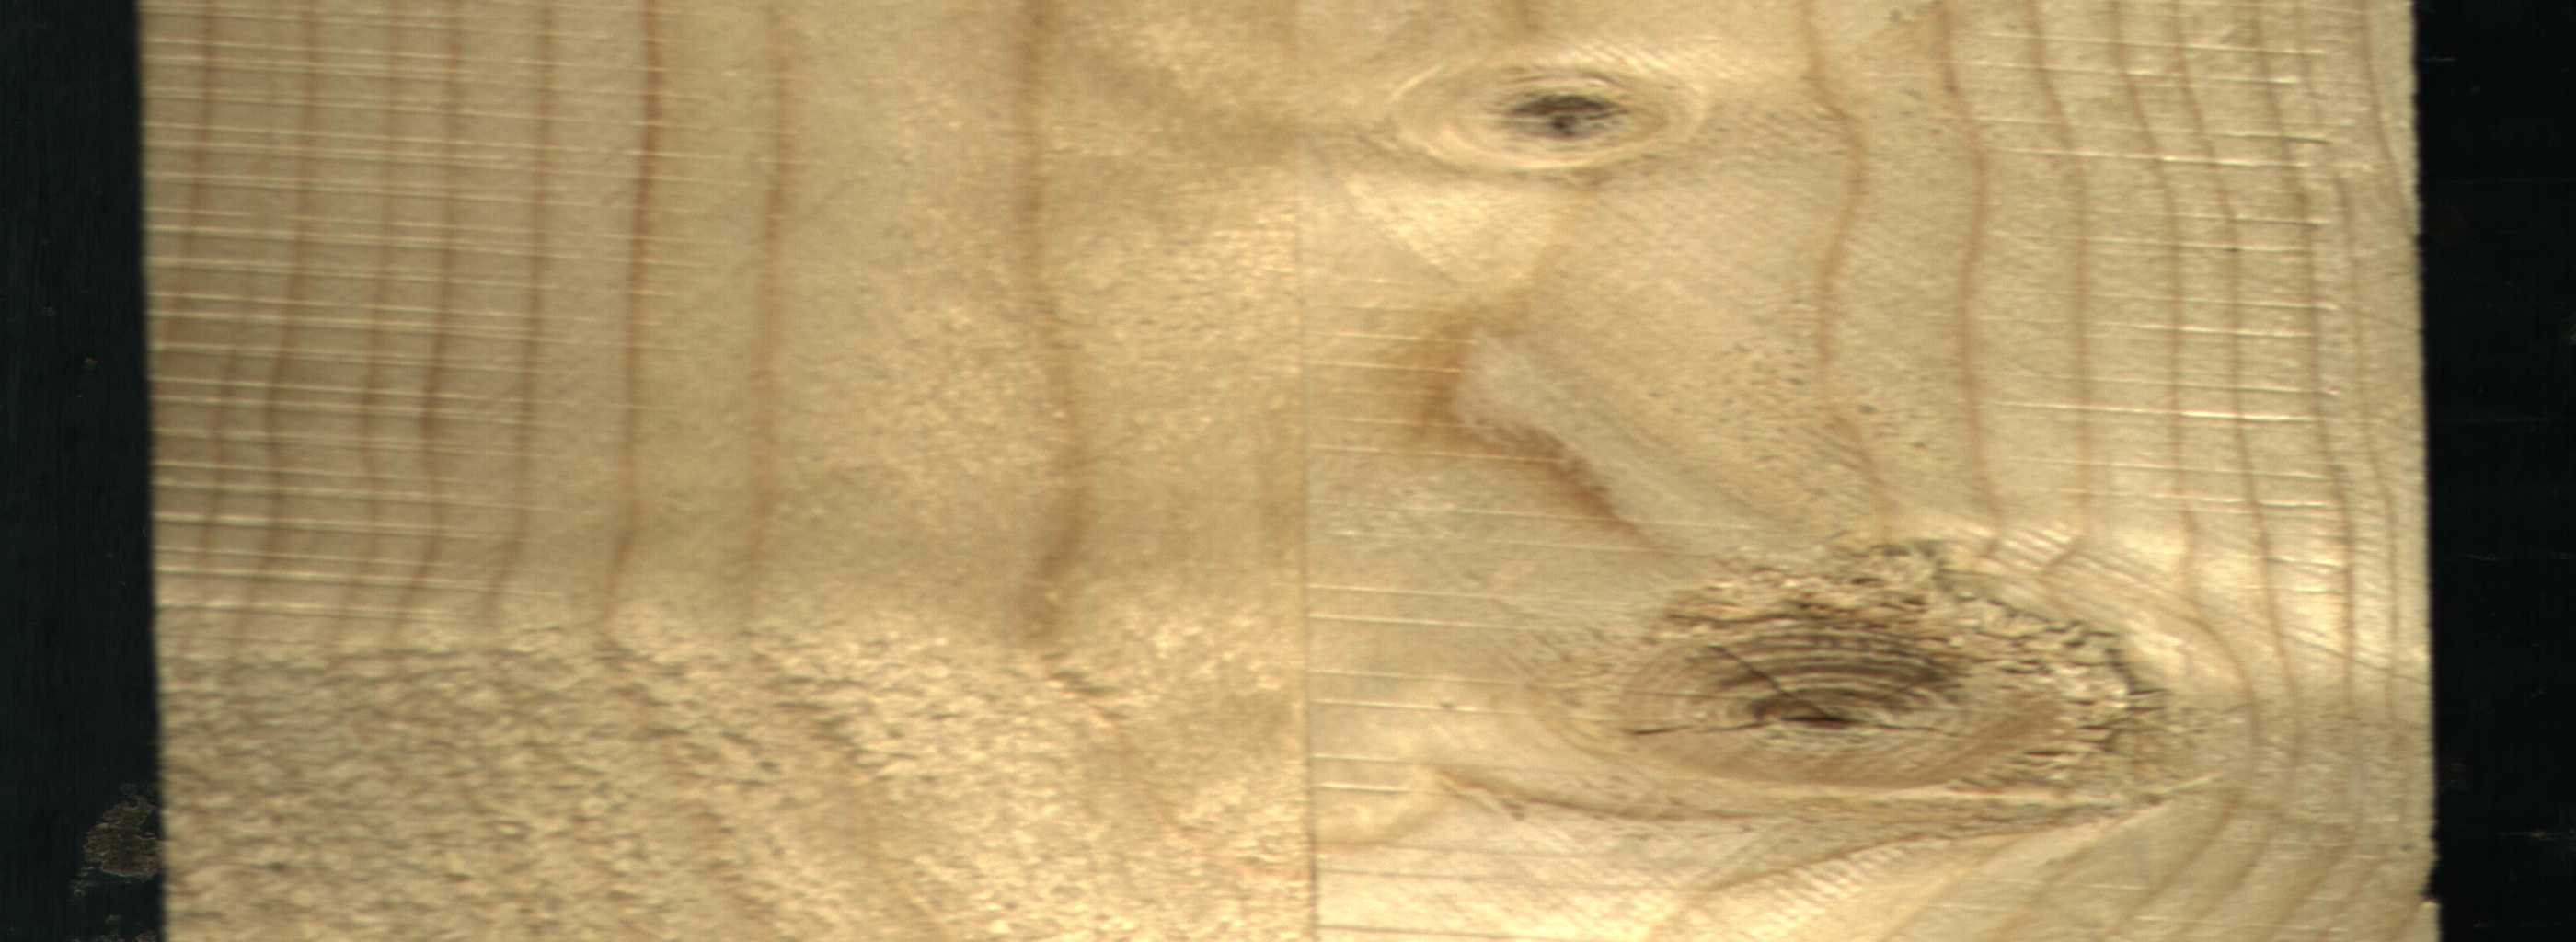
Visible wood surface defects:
knot_with_crack
Live_Knot